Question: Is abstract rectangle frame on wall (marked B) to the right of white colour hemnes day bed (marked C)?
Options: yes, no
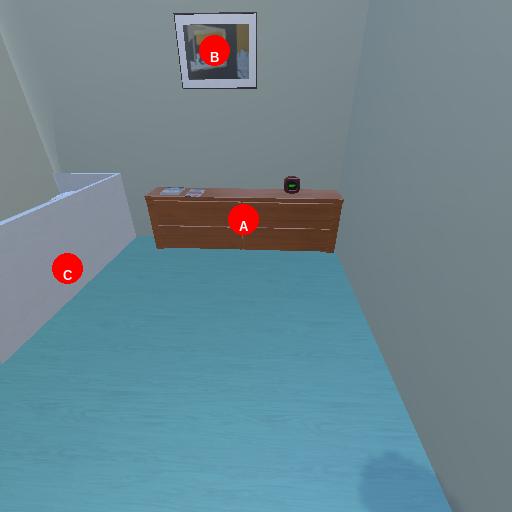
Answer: yes